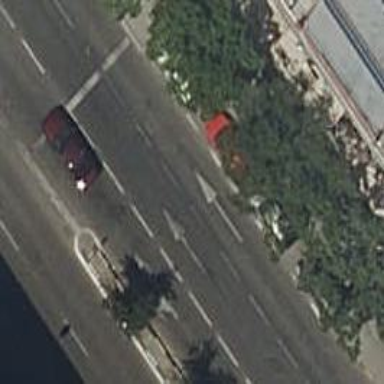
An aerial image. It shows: Road with traffic signals.